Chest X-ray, AP view. Patient: 63 years old, sex F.
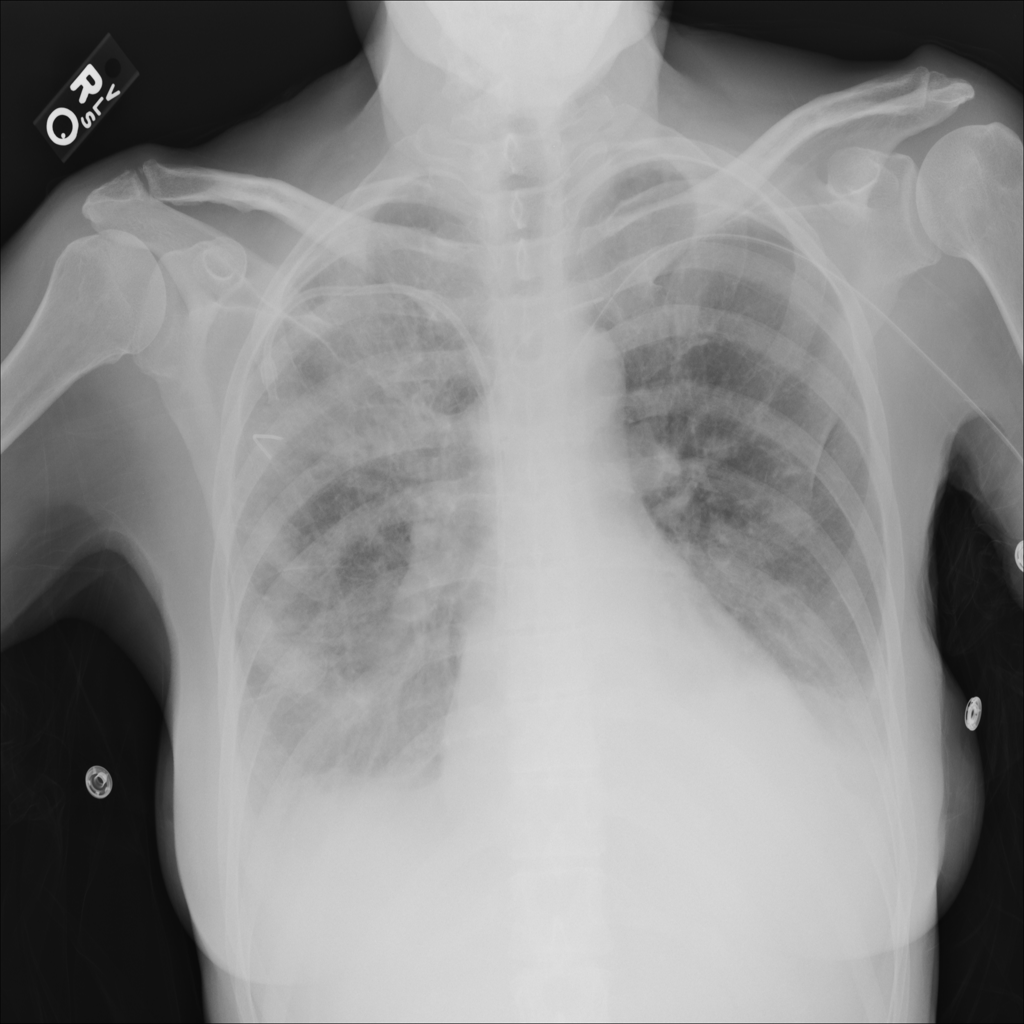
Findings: No Finding